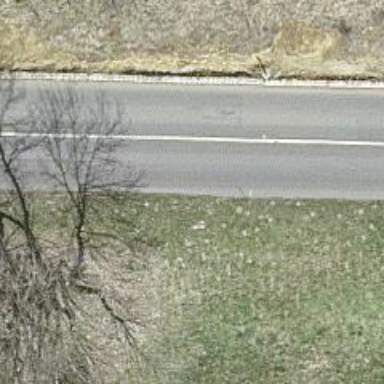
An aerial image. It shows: Secondary road with asphalt surface.